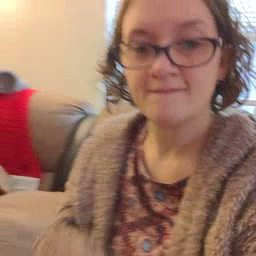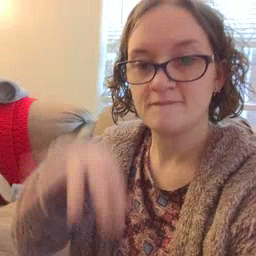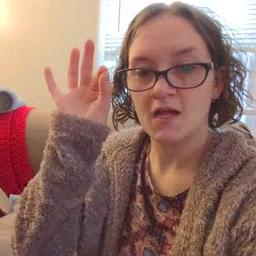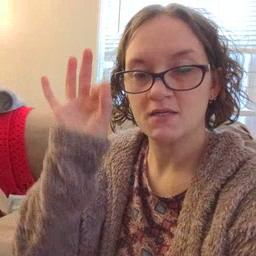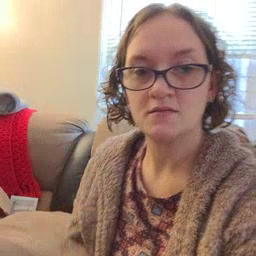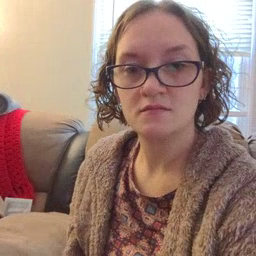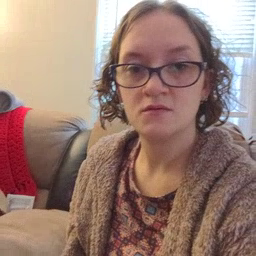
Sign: find